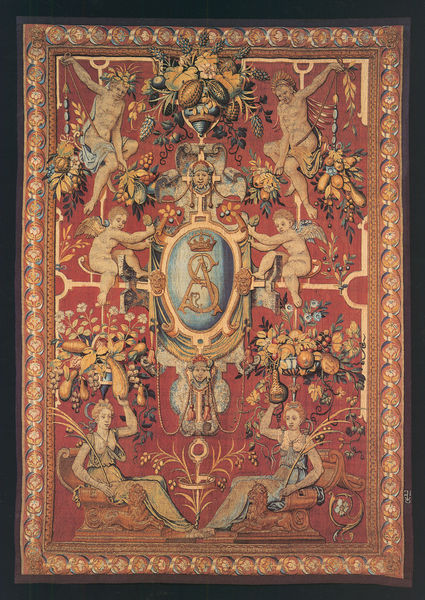
Titel: Die Tapiserien von Sigismund Augustus: Grotesker Teppich mit Monogram SA
Künstler: Cornelis Floris
Standort: Herstellungsort: Brüssel (EU - B)
Schlagwörter: blau, frauen, blumen, obst, rot, malerei, ornament, teppich, rahmen, gold, krone, engel, früchte, vase, rand, bordüre, symmetrie, ornamente, bouquet, buch, allegorie, wappen, initialien, putten, allegorien, fassung, as